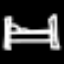
Label: bed